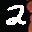
Label: 2